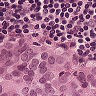
Metastatic tissue present: yes